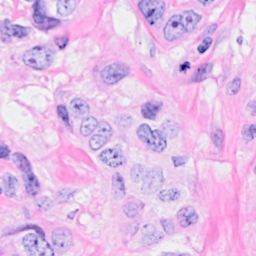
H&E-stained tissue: Breast